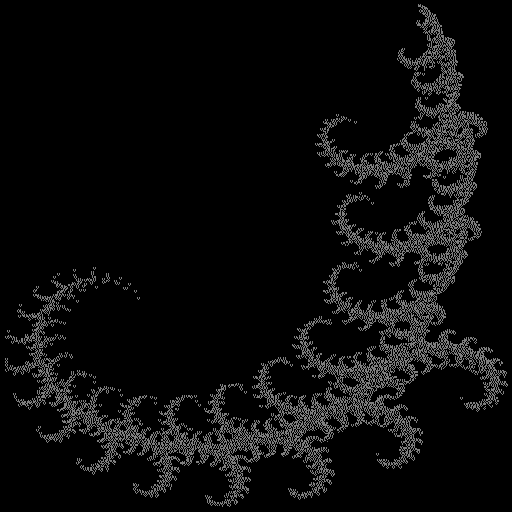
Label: coral